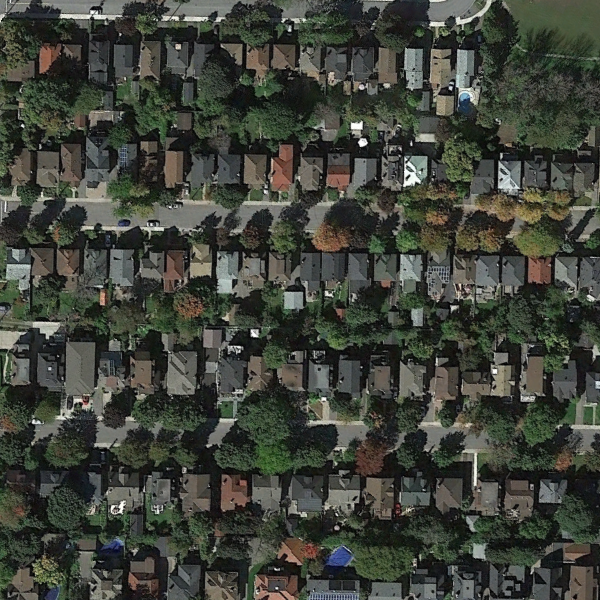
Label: DenseResidential